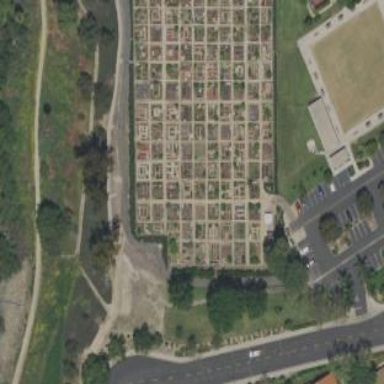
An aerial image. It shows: Area designated for allotments.